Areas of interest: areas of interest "Memorial Hall"
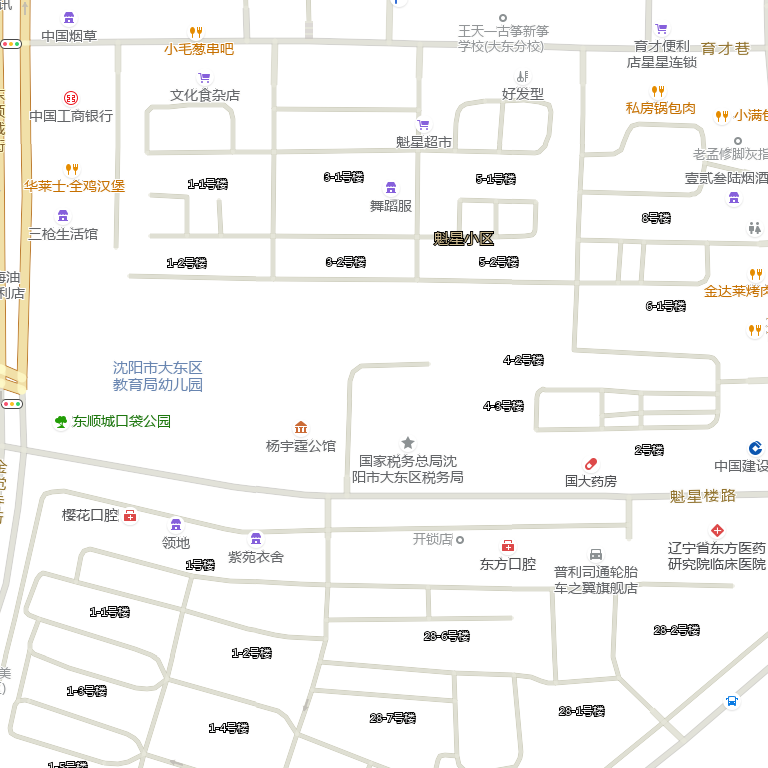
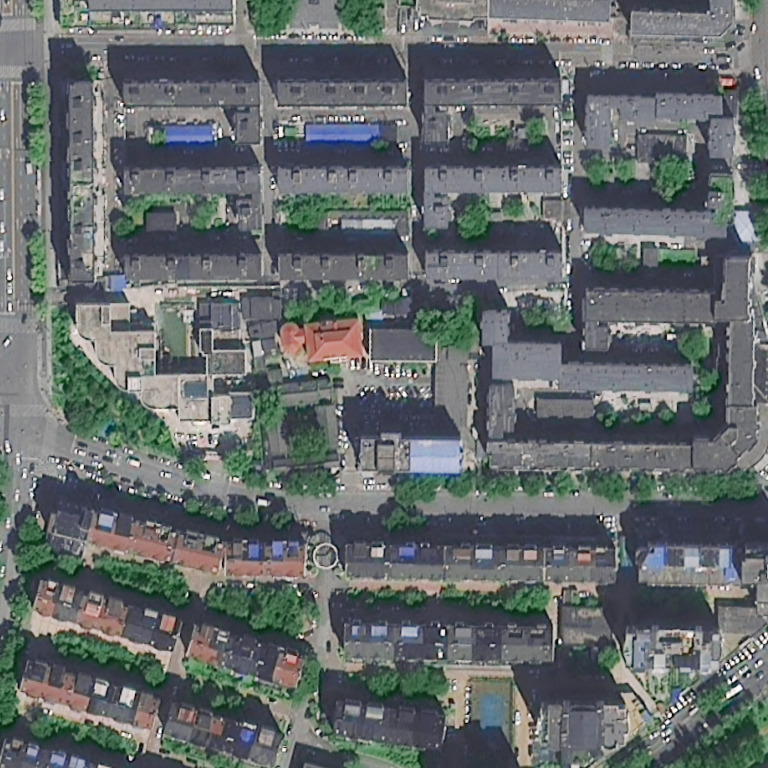